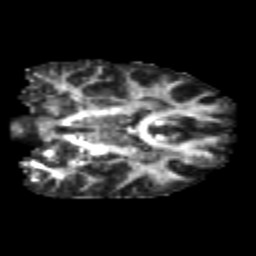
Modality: FA
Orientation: coronal
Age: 21
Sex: male
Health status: healthy
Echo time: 0.074 s